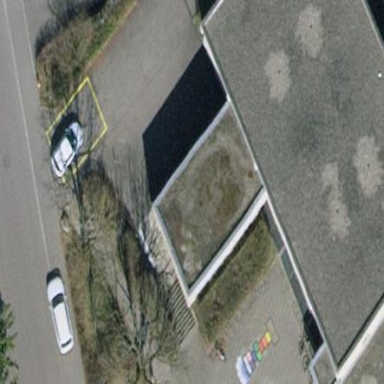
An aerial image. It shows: School building.